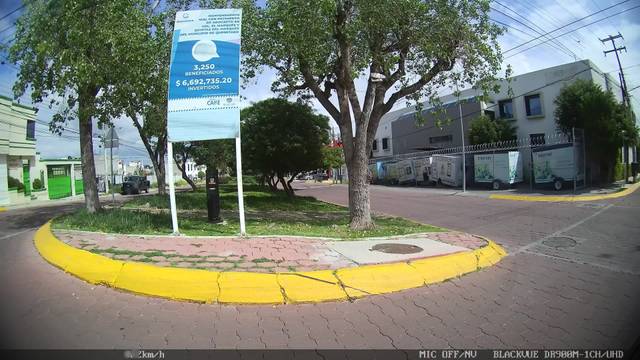
Region: Mexico
Coordinates: 20.582, -100.367